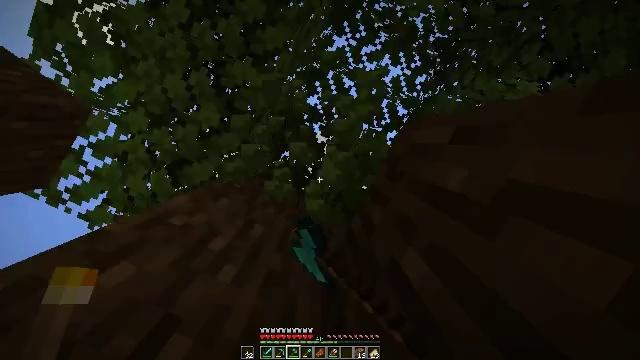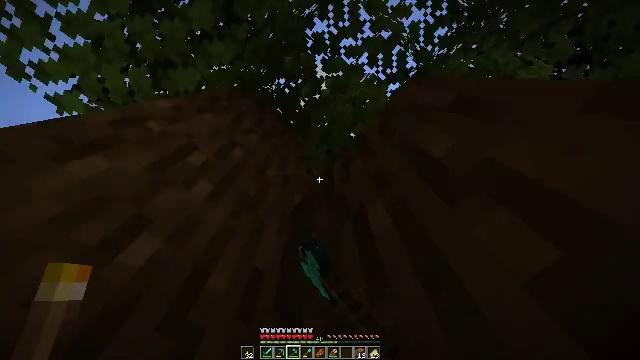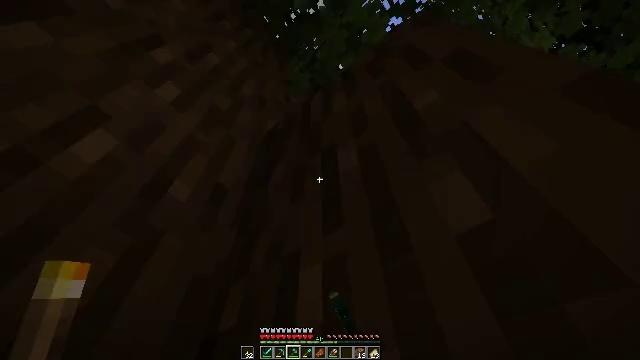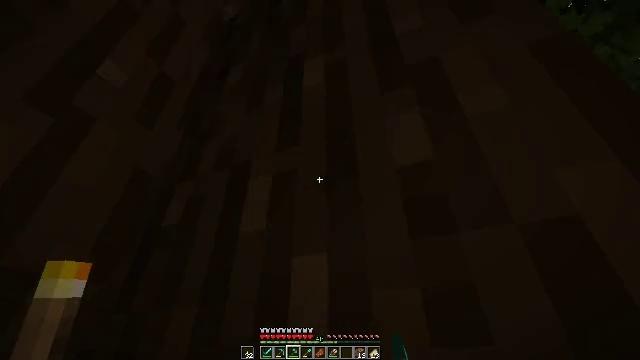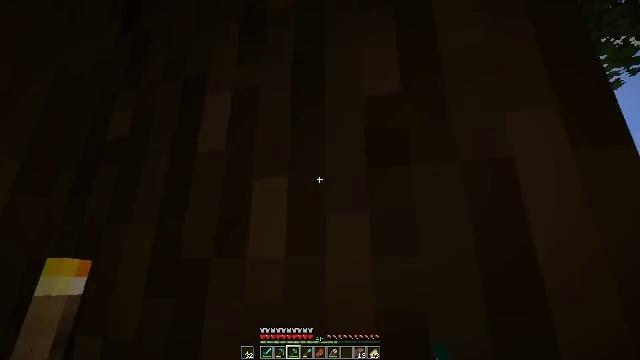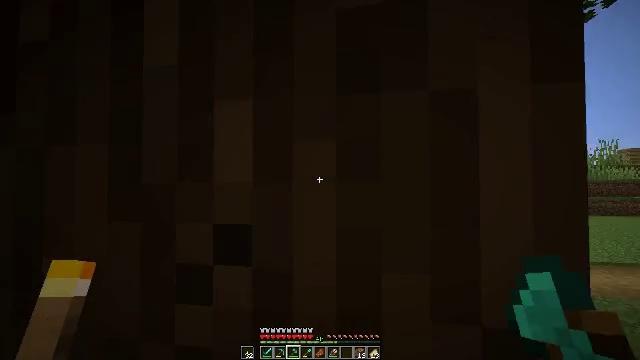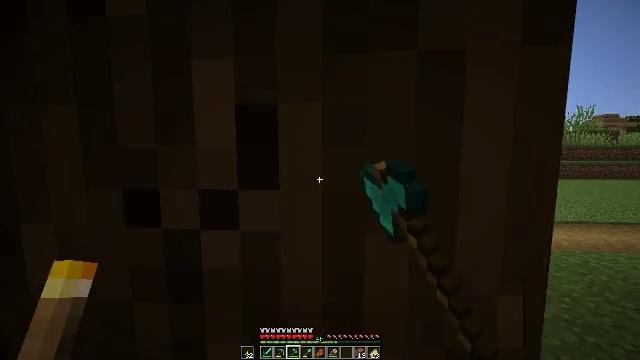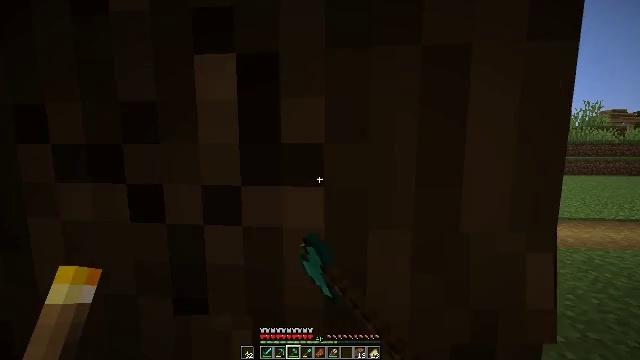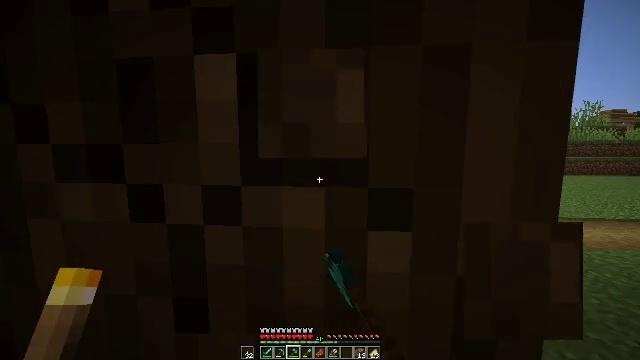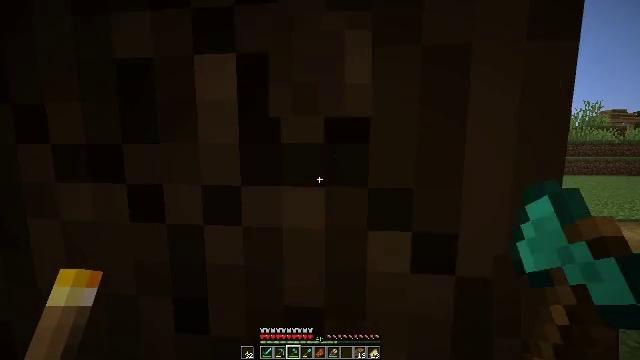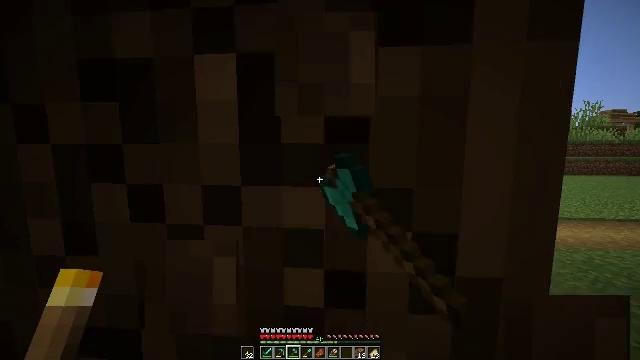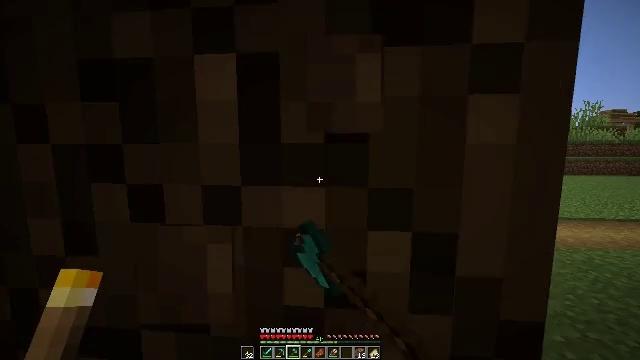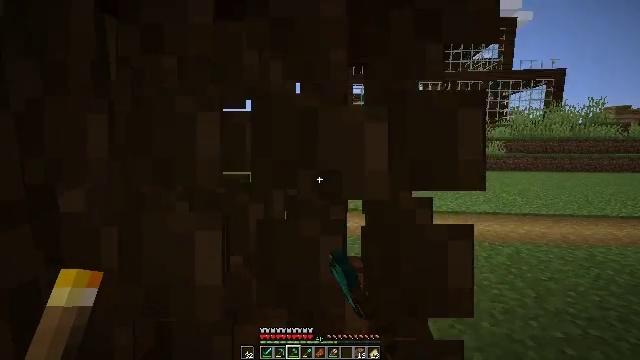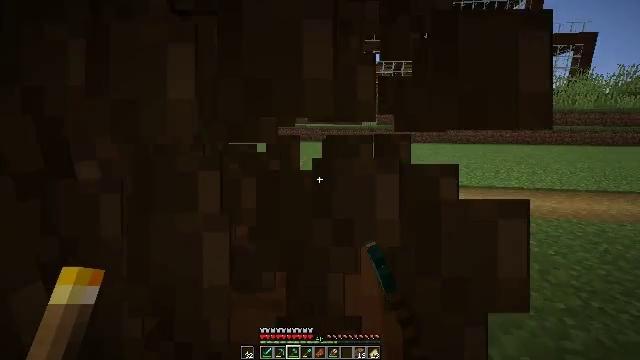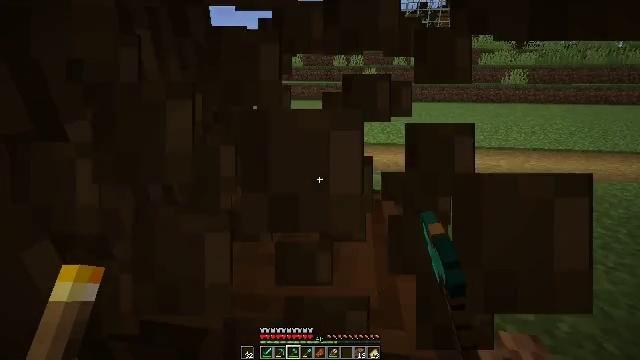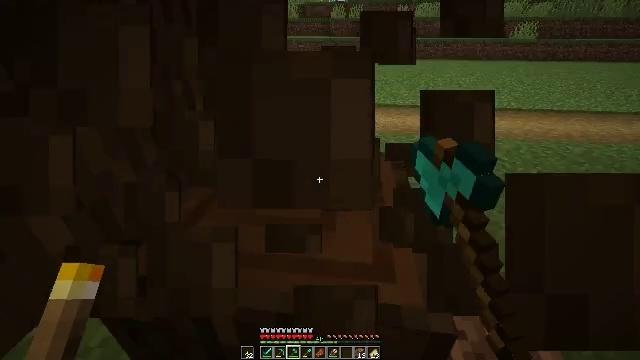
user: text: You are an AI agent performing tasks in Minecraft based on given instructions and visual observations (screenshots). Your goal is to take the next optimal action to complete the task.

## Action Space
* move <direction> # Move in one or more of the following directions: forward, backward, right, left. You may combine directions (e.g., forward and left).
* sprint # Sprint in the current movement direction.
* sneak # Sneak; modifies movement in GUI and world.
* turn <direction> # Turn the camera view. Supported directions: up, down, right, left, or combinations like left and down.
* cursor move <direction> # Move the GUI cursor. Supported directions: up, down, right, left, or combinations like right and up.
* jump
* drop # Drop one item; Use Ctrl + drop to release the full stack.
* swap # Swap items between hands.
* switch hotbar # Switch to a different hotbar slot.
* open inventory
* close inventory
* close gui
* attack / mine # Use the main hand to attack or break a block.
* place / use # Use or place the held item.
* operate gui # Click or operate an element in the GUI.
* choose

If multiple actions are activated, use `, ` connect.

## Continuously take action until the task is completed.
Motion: motion action
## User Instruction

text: Harvest dark oak log for resources.
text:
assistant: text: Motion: turn right and down
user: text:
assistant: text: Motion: turn right and down
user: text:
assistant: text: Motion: turn right and down
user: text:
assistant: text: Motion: turn right and down
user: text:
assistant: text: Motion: turn right and down, attack / mine
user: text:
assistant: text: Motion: turn right and down, attack / mine
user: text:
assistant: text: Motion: attack / mine
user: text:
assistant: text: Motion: attack / mine
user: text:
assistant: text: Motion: attack / mine
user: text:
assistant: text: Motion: attack / mine
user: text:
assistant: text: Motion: attack / mine
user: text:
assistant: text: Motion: attack / mine
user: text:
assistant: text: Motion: turn left and down, attack / mine
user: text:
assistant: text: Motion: turn down, attack / mine
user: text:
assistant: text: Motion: turn down, attack / mine
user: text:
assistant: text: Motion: turn down, attack / mine
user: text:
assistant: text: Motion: turn down, attack / mine
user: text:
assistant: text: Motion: turn down, attack / mine
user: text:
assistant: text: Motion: turn down, attack / mine
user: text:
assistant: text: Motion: turn down, attack / mine
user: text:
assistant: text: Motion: attack / mine
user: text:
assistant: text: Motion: turn right, attack / mine
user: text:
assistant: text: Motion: turn right, attack / mine
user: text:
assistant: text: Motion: turn down, attack / mine
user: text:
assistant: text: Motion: turn right, attack / mine
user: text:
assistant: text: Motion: attack / mine
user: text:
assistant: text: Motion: move forward, turn right and up, attack / mine
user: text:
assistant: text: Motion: move forward, turn left and up, attack / mine
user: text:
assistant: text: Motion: move forward, turn left and up
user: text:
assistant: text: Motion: turn right and up